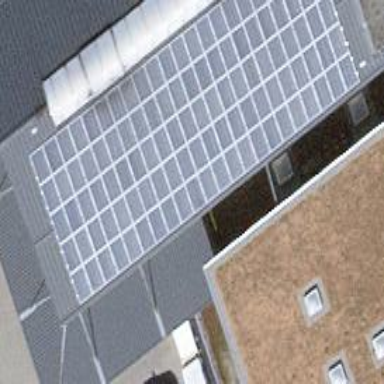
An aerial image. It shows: Solar photovoltaic panel generator.